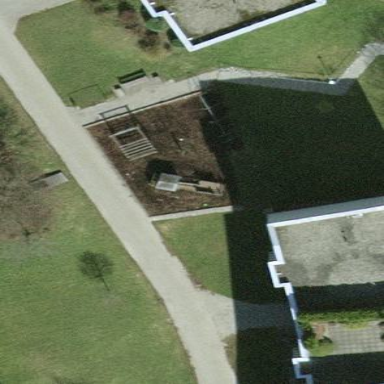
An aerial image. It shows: Playground with playground theme.